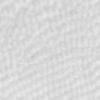
Label: no_change